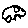
Label: car